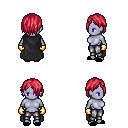
a pixel art fantasy rpg character, female body template, dark elf, purple skin, black cape, metal pants, ruby red bangs hairstyle, gold gloves, black slippers, four views (front, back, left, right), 2x2 character sprite sheet, small pixel art, hard edges, no anti-aliasing